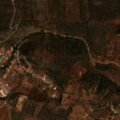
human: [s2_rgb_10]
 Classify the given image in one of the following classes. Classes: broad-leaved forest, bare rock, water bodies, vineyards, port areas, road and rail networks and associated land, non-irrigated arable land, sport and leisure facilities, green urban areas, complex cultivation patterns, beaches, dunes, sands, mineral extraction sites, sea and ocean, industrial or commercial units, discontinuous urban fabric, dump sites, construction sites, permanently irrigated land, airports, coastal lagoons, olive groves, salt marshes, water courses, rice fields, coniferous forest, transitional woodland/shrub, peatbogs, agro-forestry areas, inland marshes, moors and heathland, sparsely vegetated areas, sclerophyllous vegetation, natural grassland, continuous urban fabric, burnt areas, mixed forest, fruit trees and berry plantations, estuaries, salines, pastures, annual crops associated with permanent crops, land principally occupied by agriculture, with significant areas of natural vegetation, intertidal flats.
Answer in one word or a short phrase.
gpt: fruit trees and berry plantations, annual crops associated with permanent crops, sclerophyllous vegetation